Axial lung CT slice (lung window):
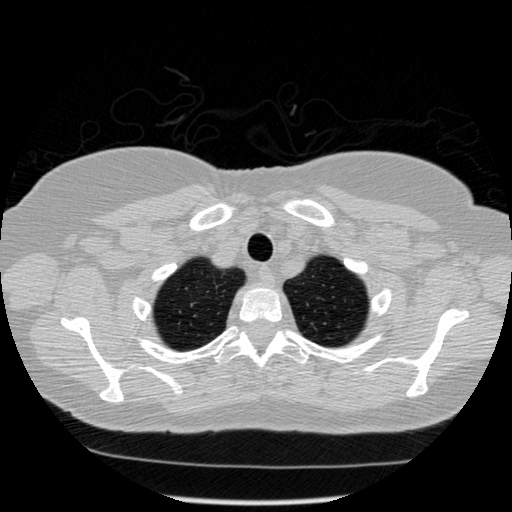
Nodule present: no